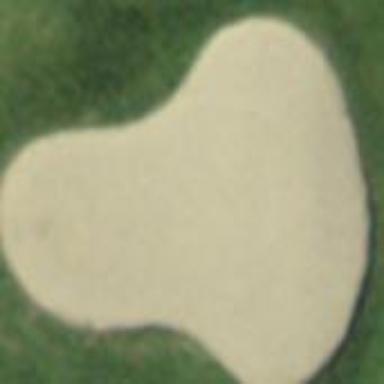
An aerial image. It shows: Golf bunker filled with natural sand.